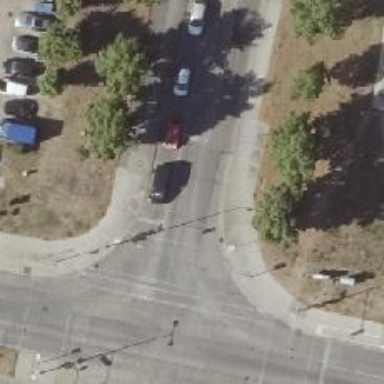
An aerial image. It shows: Road with traffic signals.